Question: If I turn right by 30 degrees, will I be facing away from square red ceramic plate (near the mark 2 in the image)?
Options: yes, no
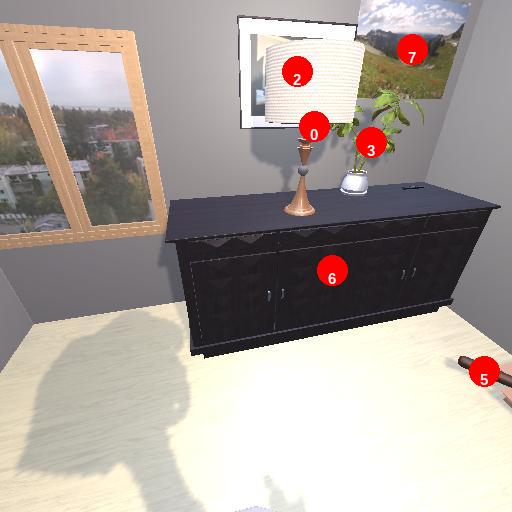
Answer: yes